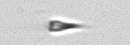
Label: Calciopappus